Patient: sex M, age 36
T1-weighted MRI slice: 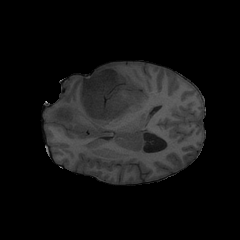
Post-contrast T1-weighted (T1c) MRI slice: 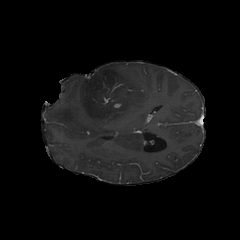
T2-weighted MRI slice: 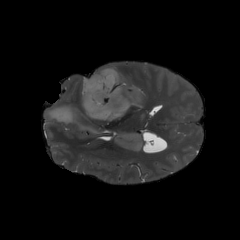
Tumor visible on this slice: yes
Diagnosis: Glioblastoma, IDH-wildtype
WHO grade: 4